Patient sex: M
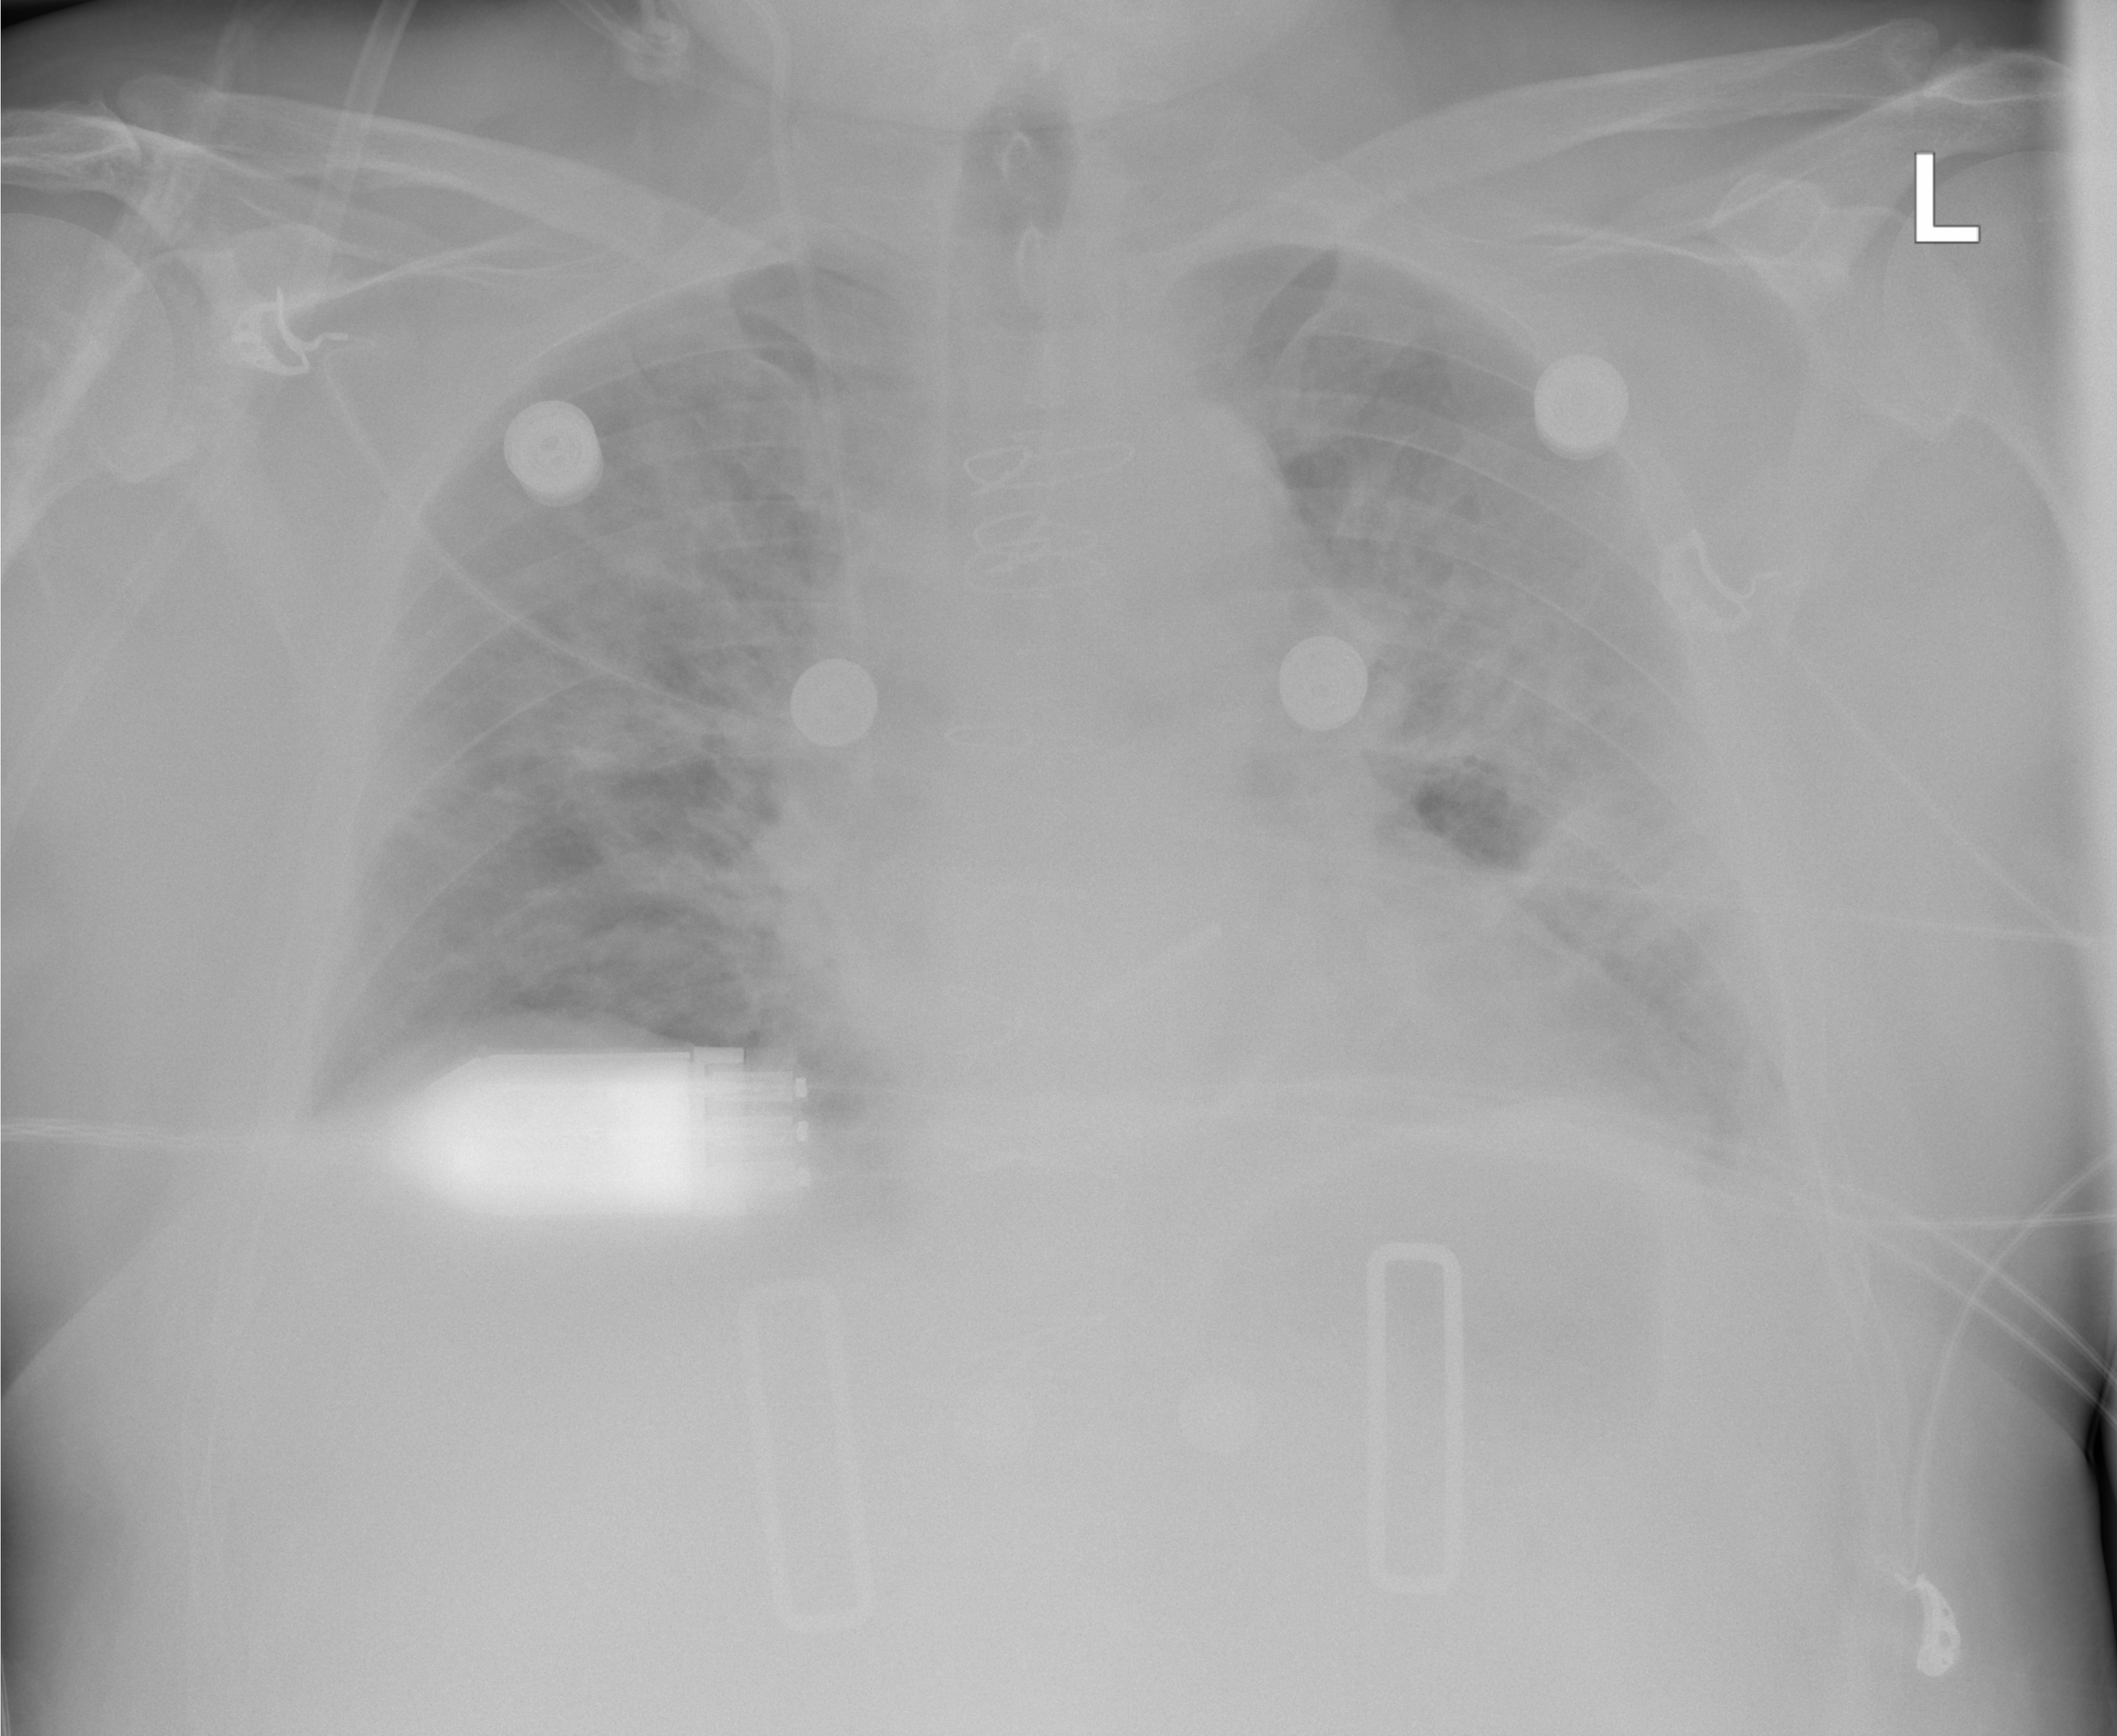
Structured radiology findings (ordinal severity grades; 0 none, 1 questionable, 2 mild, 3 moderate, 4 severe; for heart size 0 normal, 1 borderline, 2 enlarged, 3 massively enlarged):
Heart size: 1
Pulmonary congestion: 2
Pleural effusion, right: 0
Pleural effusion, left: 2
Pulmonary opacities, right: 2
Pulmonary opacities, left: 3
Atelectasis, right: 2
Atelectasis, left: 2